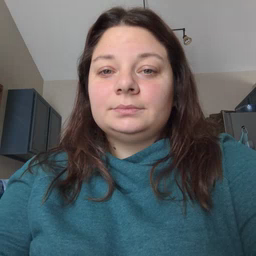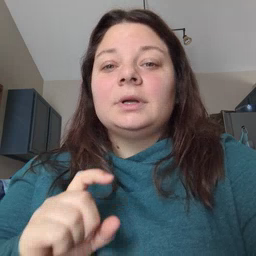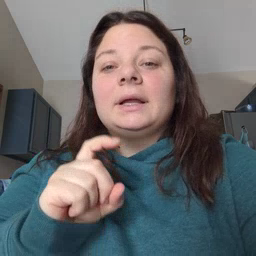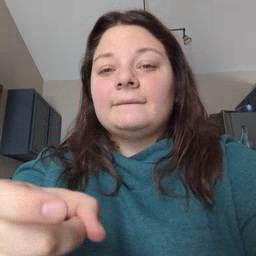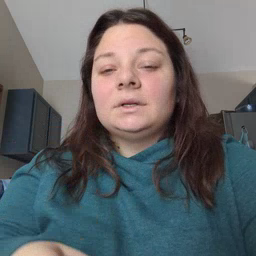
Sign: give